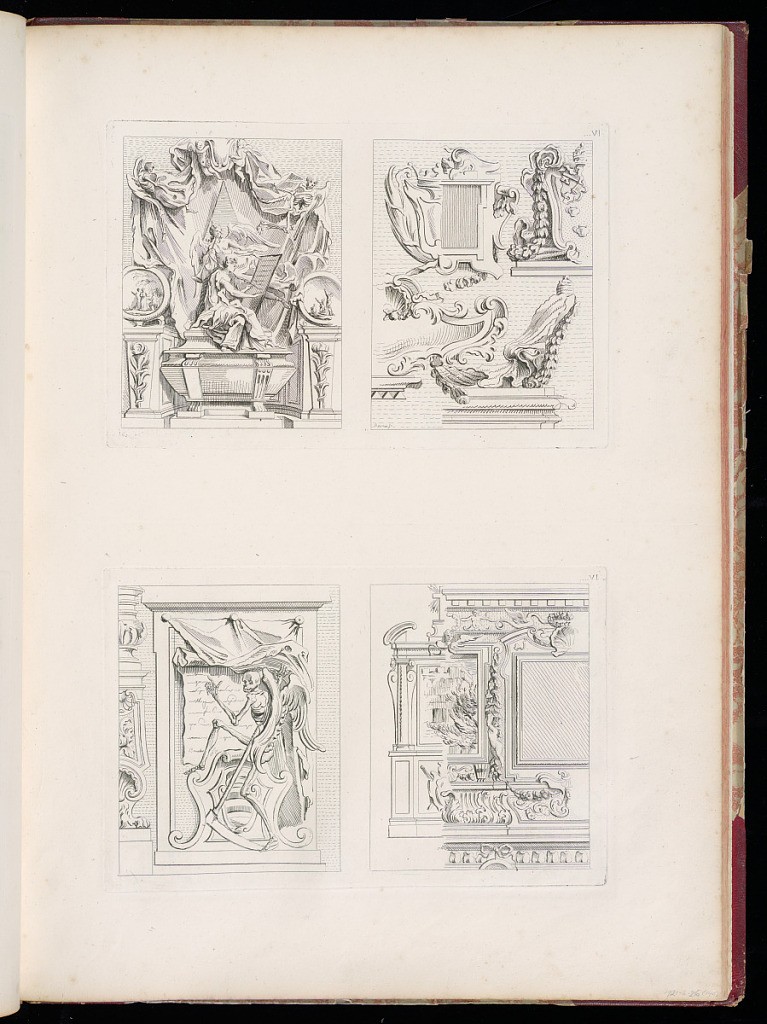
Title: Designs After Architecture Fragments
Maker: Gilles-Marie Oppenord, French, 1672–1742
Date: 1749-1761
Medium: Etching and engraving on laid paper
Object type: Bound print
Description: Page printed with two plates (each divided into two) of architecture fragments including tombs, cartouches, reliefs, cornices, and grotesque ornamentation. The plates are numbered but not signed.